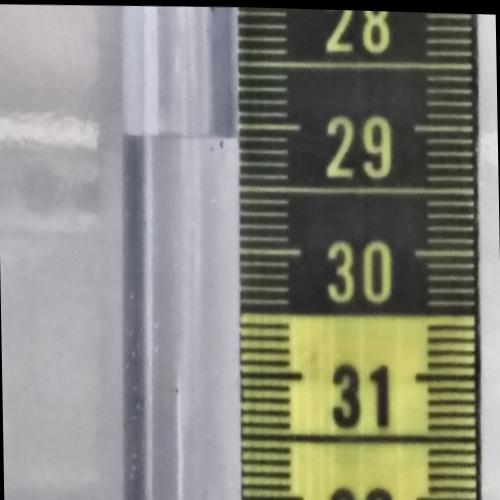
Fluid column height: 29.1 cm